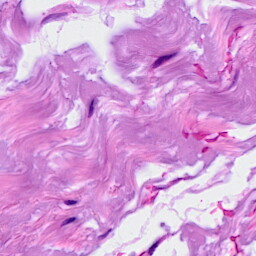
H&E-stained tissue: Breast